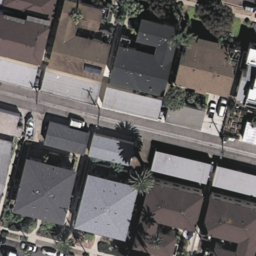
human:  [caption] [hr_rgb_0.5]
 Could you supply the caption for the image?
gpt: There are lots of houses with black and grey roofs arranged neatly .

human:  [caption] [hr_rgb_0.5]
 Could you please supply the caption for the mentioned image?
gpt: It is a dense residential area with lots of houses arranged neatly and a road goes through them .

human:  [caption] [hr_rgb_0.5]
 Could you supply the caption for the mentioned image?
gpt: This is a dense residential area .

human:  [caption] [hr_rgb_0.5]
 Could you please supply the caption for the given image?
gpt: Lots of houses arranged neatly and a road goes through them .

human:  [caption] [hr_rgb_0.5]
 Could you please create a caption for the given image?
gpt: Lots of houses with black and grey roofs arranged neatly and a road goes through them .